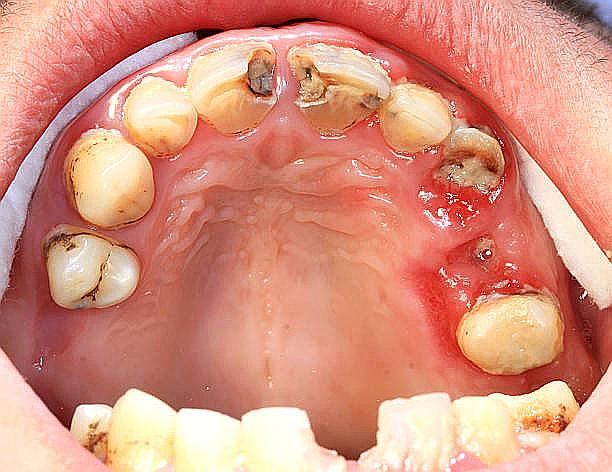
Condition: Gingivitis